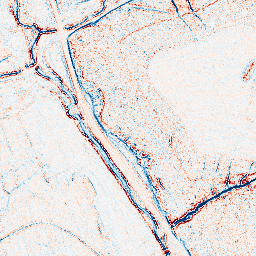
Category: edge_preserving
Decomposition family: bilateral
Decomposition parameters: d: 5
sigma_color: 75
sigma_space: 25
Upsampling method: sinc_hamming
Upsampling parameters: scale: 2
kernel_size: 16
Upsampling scale: 2